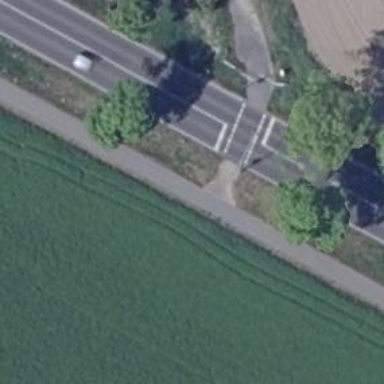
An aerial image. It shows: Primary road with asphalt surface.